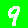
Digit: 9